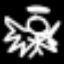
Label: angel